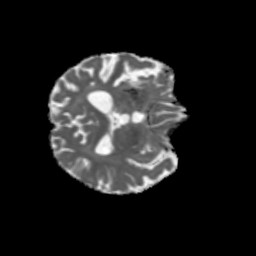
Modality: MD
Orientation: axial
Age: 70
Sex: male
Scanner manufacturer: siemens
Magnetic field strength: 3 T
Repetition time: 5.47 s
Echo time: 0.0854 s